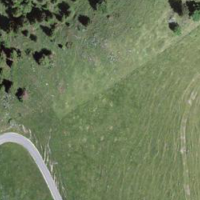
EUNIS habitat code: 23
Species observed at this site:
Euphorbia cyparissias